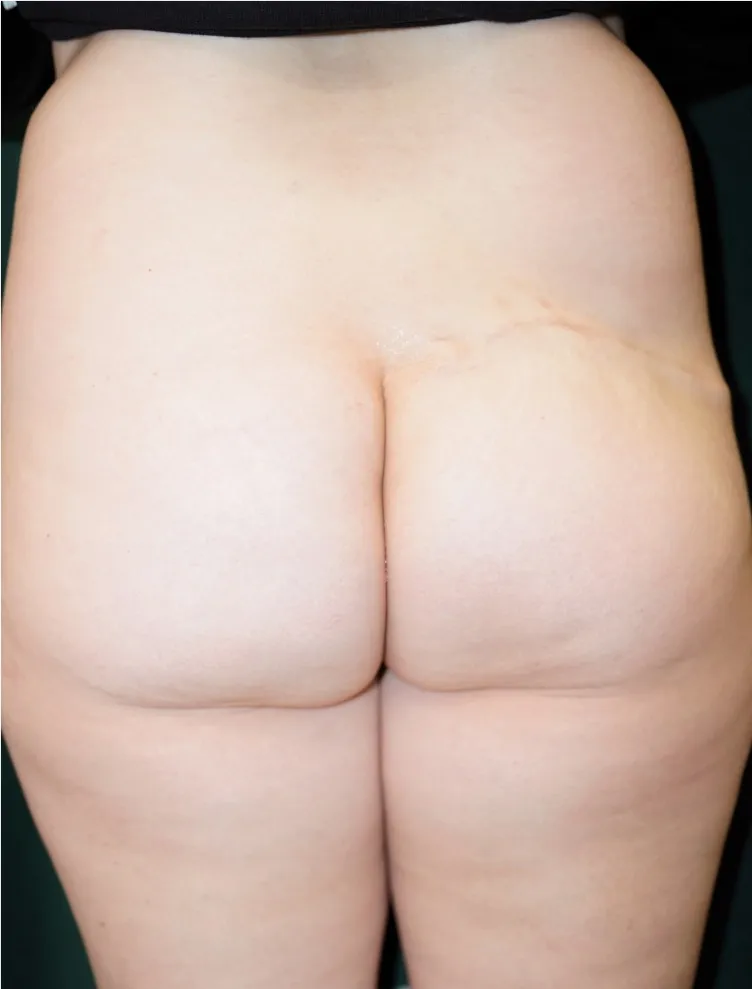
Image of the donor site one year after the second breast reconstruction.
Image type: medical_photograph (other_medical_photograph)